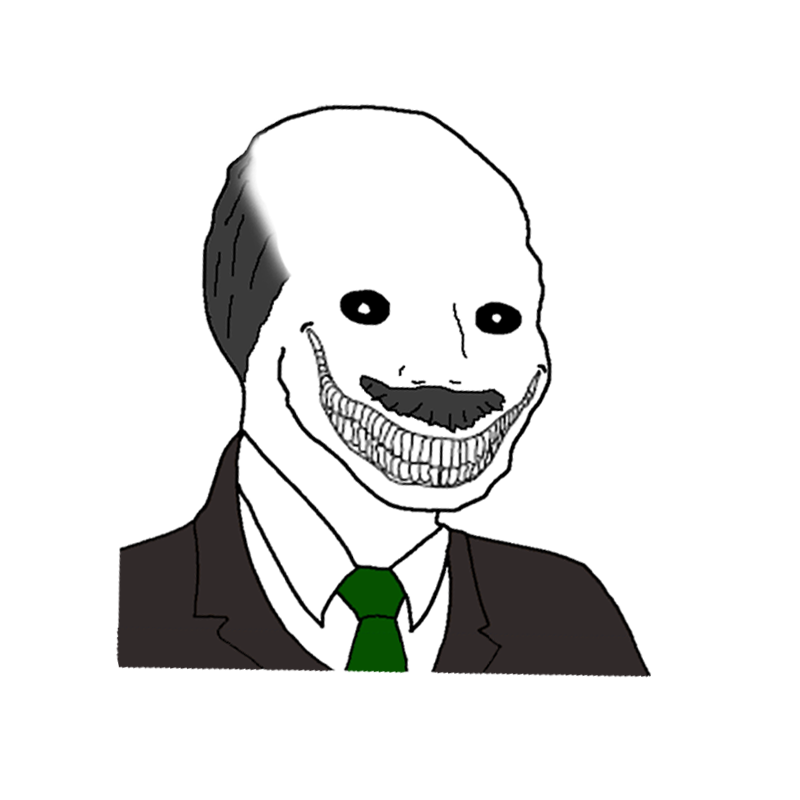
Label: 5_Oomer